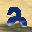
Label: 2